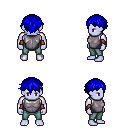
a pixel art fantasy rpg character, male body template, dark elf, purple skin, steel chest armor, teal pants, blue short bangs hairstyle, leather bracers, four views (front, back, left, right), 2x2 character sprite sheet, small pixel art, hard edges, no anti-aliasing